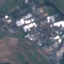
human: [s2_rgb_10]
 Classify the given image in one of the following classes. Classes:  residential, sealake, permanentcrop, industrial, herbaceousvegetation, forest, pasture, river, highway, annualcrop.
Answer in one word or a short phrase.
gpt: Industrial